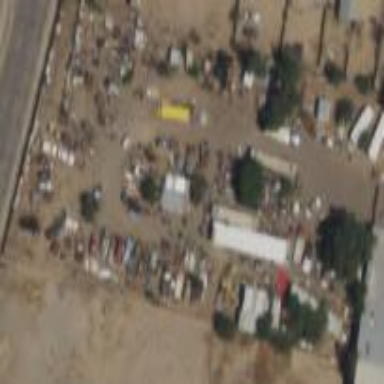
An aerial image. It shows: Scrap yard located in industrial area.